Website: apple
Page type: address-validator
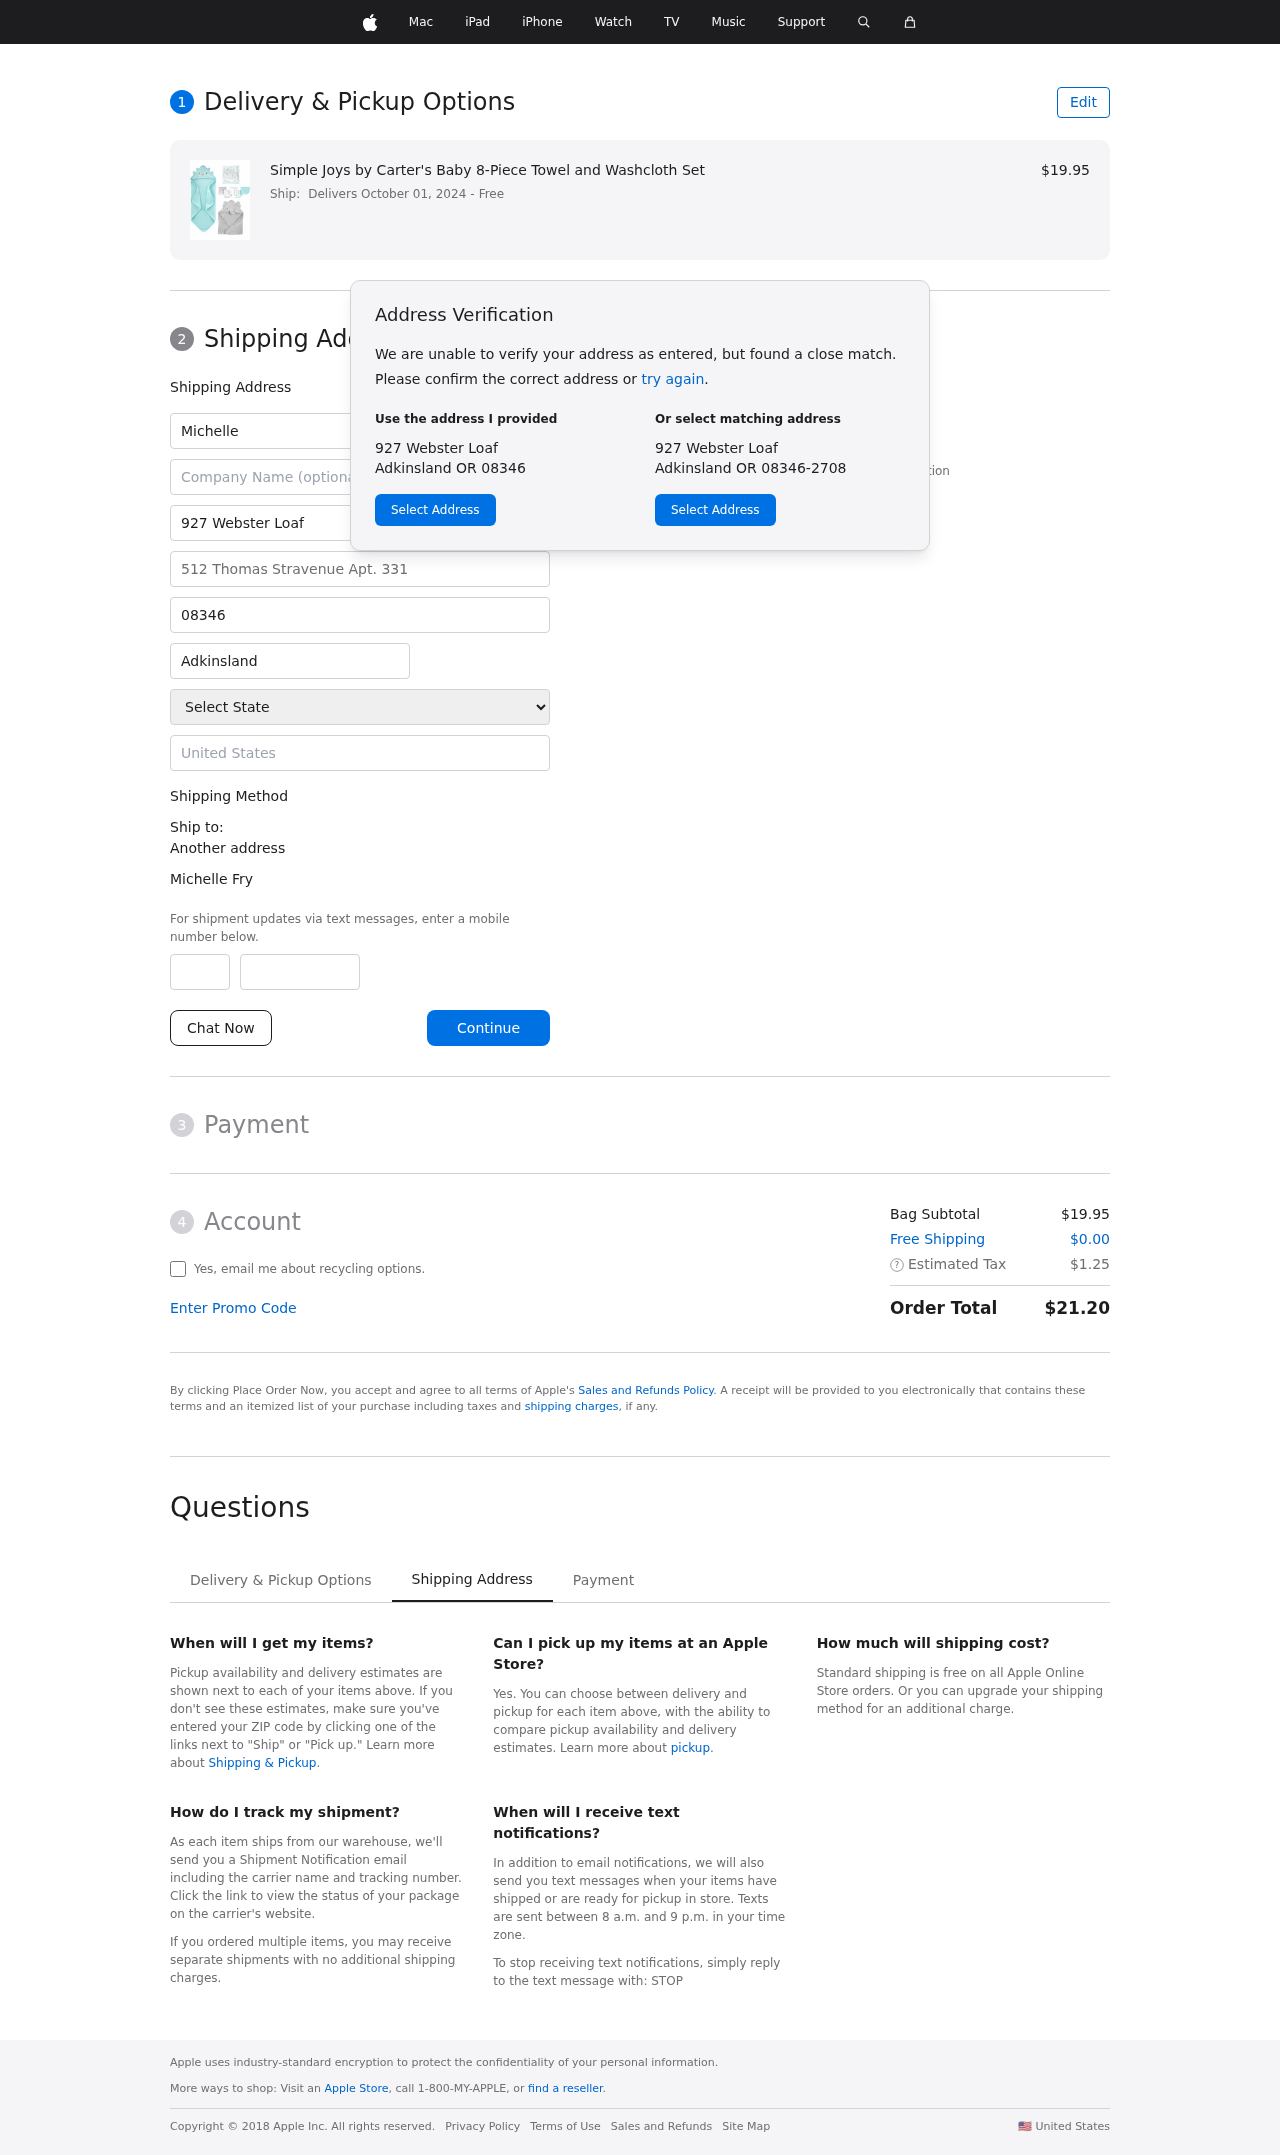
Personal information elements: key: PII_CITY
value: Adkinsland
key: PII_COUNTRY
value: United States
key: PII_FIRSTNAME
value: Michelle
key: PII_FULLNAME
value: Michelle Fry
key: PII_LASTNAME
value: Fry
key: PII_PHONE_AREA
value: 650
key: PII_PHONE_SUFFIX
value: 0662
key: PII_POSTCODE
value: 08346
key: PII_STATE
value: Oregon
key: PII_STREET
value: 927 Webster Loaf
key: PII_STREET2
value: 512 Thomas Stravenue Apt. 331
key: PII_CITY_STATE_ZIP
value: Adkinsland OR 08346
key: PII_STATE_ABBR
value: OR
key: PII_POSTCODE_FULL
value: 08346
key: PII_POSTCODE_NUMERIC
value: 8346
Product elements: key: PRODUCT1_NAME
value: Simple Joys by Carter's Baby 8-Piece Towel and Washcloth Set
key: PRODUCT1_PRICE
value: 19.95
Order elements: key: ORDER_DELIVERY_DATE
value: Delivers October 01, 2024
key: ORDER_SUBTOTAL
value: $19.95
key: ORDER_SHIPPING_COST
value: $0.00
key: ORDER_TAX
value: $1.25
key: ORDER_TOTAL
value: $21.20